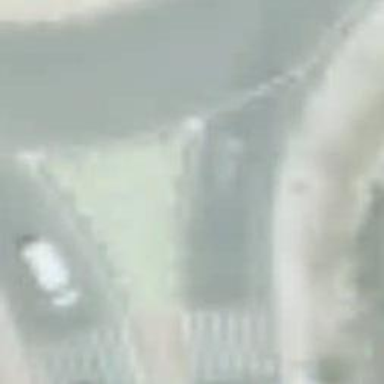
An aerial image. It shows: Road with "give way" sign.